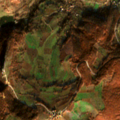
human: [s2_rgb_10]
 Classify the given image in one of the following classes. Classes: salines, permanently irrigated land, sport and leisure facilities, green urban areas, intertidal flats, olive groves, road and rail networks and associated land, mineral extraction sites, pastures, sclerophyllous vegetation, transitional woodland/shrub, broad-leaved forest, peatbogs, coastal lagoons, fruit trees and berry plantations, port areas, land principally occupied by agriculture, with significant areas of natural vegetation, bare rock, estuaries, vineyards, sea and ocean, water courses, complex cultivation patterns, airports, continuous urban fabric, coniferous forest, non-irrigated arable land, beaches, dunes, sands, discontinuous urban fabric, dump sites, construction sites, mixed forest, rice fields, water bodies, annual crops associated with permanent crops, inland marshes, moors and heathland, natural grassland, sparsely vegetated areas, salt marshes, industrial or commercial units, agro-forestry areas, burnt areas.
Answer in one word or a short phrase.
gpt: complex cultivation patterns, land principally occupied by agriculture, with significant areas of natural vegetation, broad-leaved forest, transitional woodland/shrub